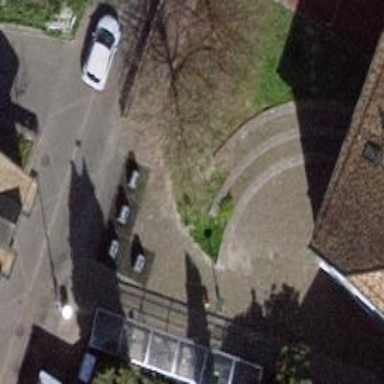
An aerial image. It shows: Recycling container for green waste at the recycling facility.